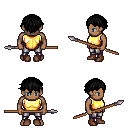
a pixel art fantasy rpg character, male body template, human, dark skin, gold chest armor, metal pants, black short bangs hairstyle, brown shoes, spear, four views (front, back, left, right), 2x2 character sprite sheet, small pixel art, hard edges, no anti-aliasing